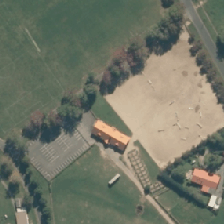
Land cover: urban_build_up